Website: apple
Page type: address-validator
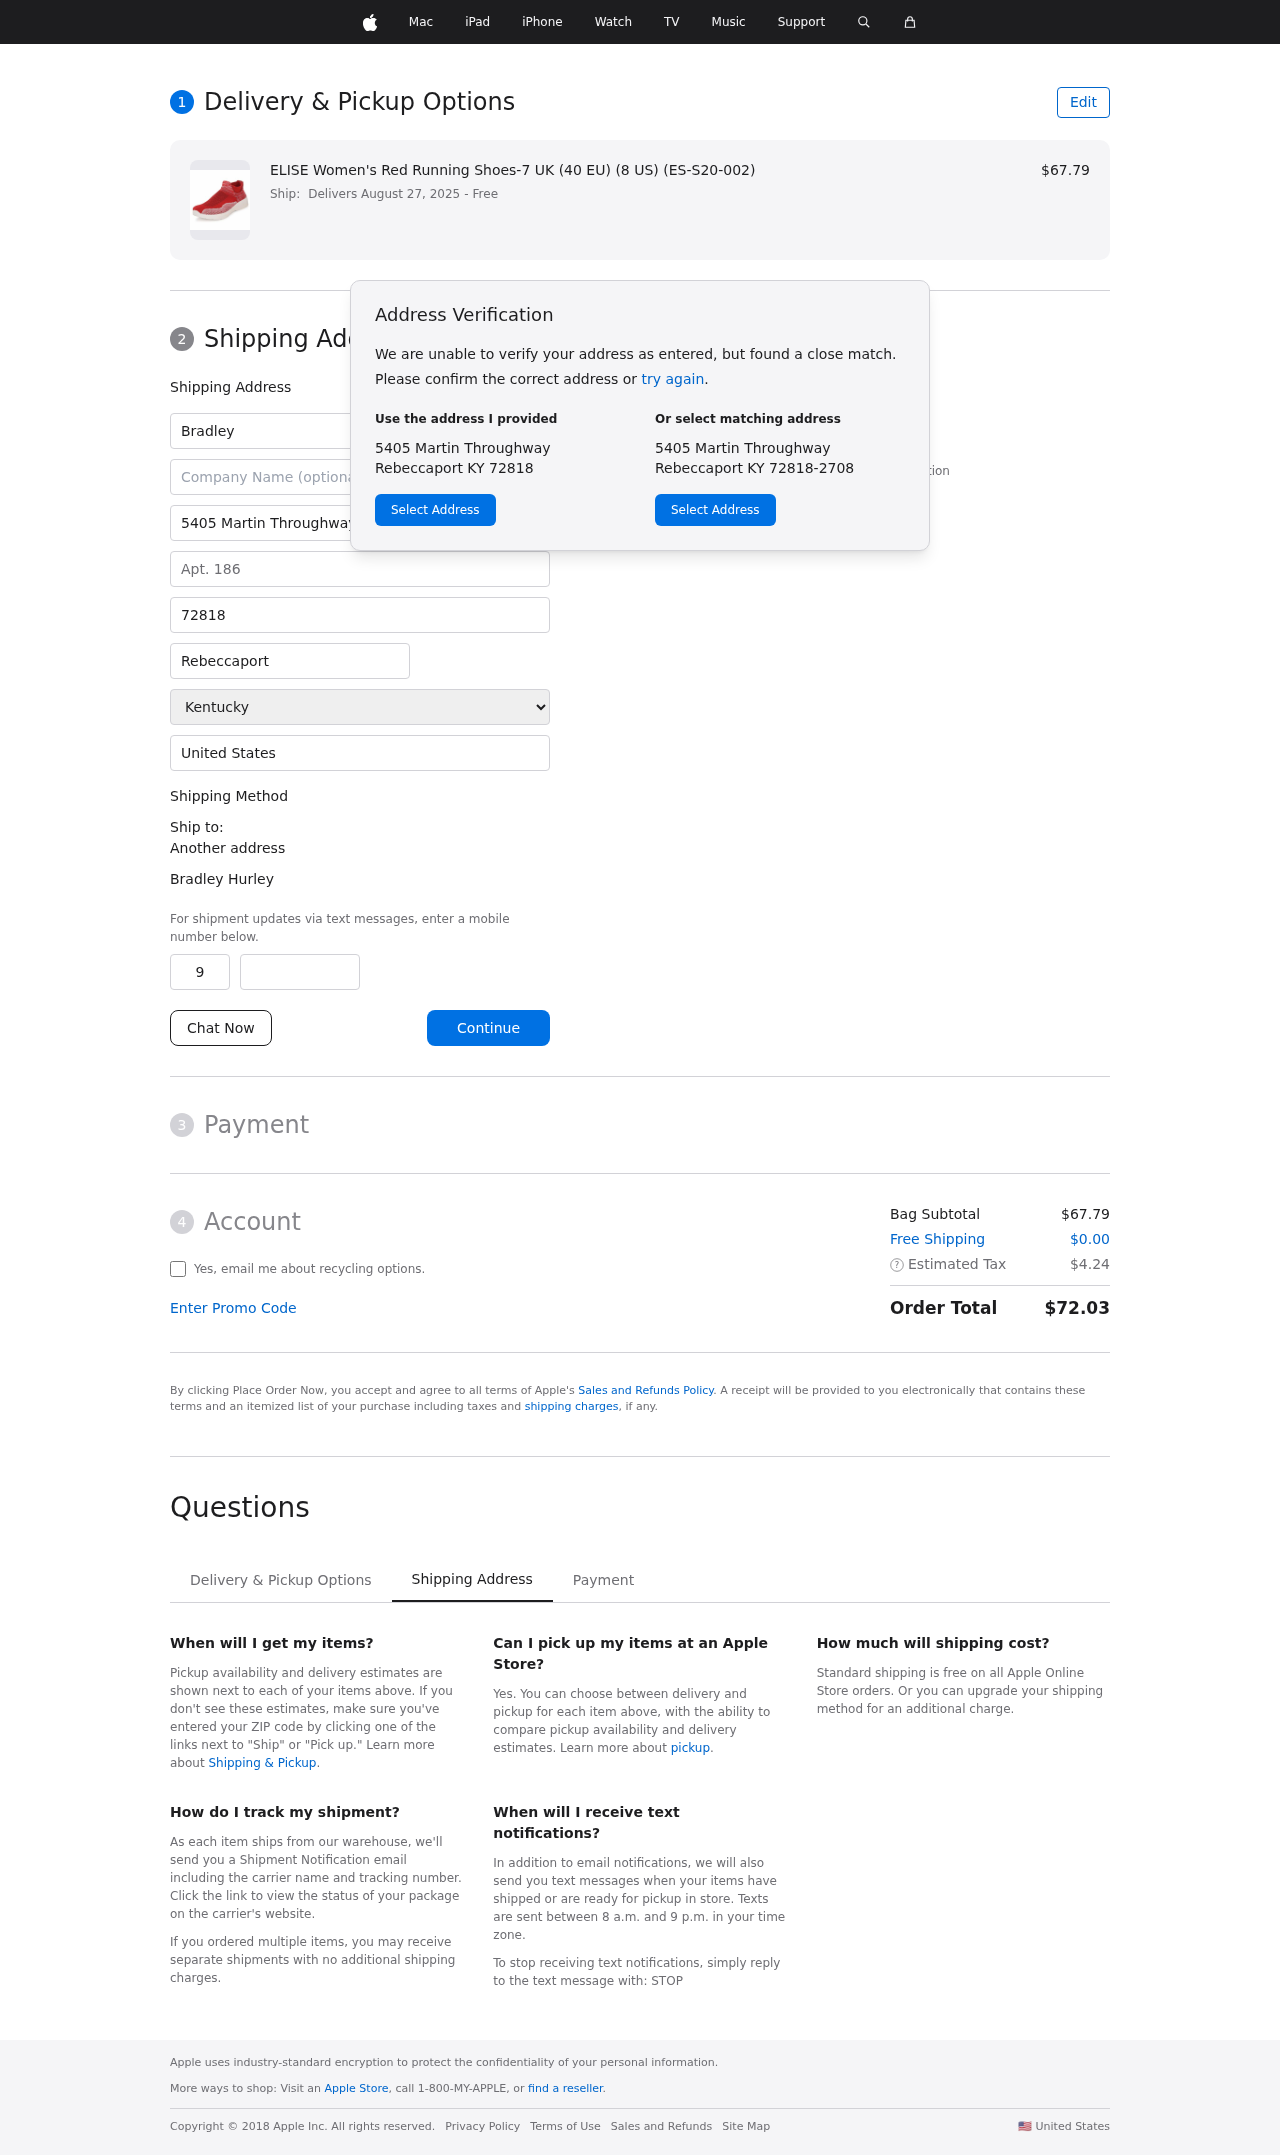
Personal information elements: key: PII_CITY
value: Rebeccaport
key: PII_COUNTRY
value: United States
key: PII_FIRSTNAME
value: Bradley
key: PII_FULLNAME
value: Bradley Hurley
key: PII_LASTNAME
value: Hurley
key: PII_PHONE_AREA
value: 976
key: PII_PHONE_SUFFIX
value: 5223
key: PII_POSTCODE
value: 72818
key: PII_STATE
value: Kentucky
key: PII_STREET
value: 5405 Martin Throughway
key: PII_STREET2
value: Apt. 186
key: PII_CITY_STATE_ZIP
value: Rebeccaport KY 72818
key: PII_STATE_ABBR
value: KY
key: PII_POSTCODE_FULL
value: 72818
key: PII_POSTCODE_NUMERIC
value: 72818
Product elements: key: PRODUCT1_NAME
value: ELISE Women's Red Running Shoes-7 UK (40 EU) (8 US) (ES-S20-002)
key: PRODUCT1_PRICE
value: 67.79
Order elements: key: ORDER_DELIVERY_DATE
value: Delivers August 27, 2025
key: ORDER_SUBTOTAL
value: $67.79
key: ORDER_SHIPPING_COST
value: $0.00
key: ORDER_TAX
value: $4.24
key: ORDER_TOTAL
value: $72.03